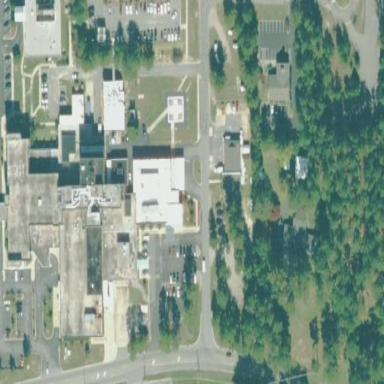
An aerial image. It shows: Hospital building.